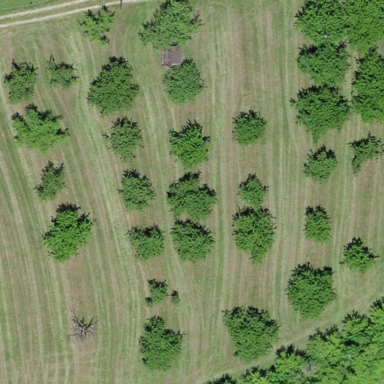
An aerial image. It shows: Orchard.